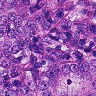
Metastatic tissue present: yes